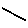
Label: line